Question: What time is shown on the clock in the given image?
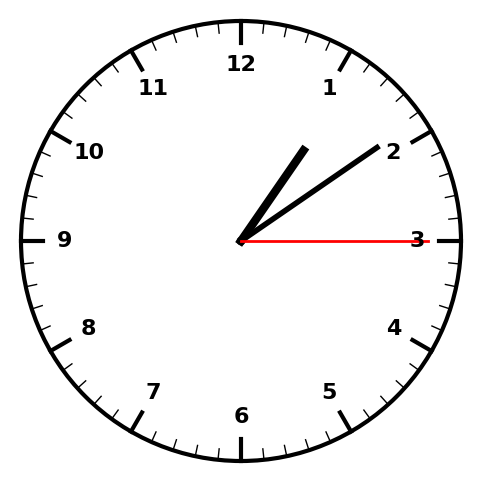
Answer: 01:09:15